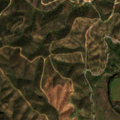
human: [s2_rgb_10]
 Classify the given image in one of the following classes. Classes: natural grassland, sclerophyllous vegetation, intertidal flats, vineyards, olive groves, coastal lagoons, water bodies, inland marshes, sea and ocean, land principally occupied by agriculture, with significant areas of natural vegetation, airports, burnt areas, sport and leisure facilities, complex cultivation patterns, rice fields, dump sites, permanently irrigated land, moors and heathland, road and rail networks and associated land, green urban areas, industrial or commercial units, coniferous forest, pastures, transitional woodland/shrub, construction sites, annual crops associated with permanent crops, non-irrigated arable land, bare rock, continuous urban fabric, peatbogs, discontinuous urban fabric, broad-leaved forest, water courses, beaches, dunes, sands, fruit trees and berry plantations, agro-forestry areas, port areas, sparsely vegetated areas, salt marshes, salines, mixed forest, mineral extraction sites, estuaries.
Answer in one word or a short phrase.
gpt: non-irrigated arable land, olive groves, broad-leaved forest, transitional woodland/shrub